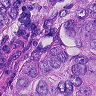
Metastatic tissue present: yes